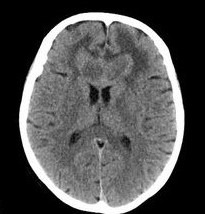
Label: notumor